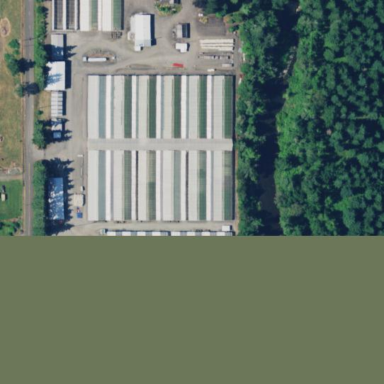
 mainly to replenish harvested forest areas."